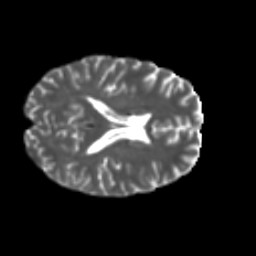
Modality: T2w
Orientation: axial
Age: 37
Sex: male
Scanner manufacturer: ge
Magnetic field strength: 3 T
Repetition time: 7.8 s
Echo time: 0.0614 s